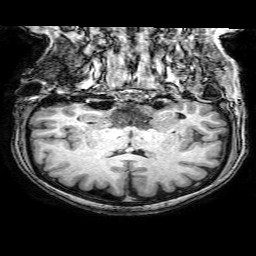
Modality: T1w
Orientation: sagittal
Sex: female
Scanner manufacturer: philips
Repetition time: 0.008063 s
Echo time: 0.00369 s